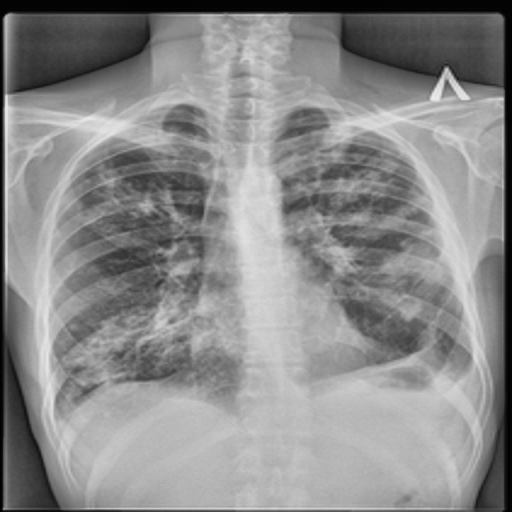
Finding: TUBERCULOSIS